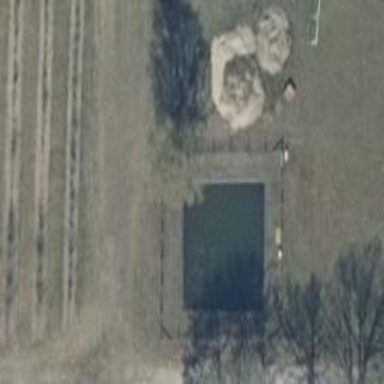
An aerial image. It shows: Fence is in the image.